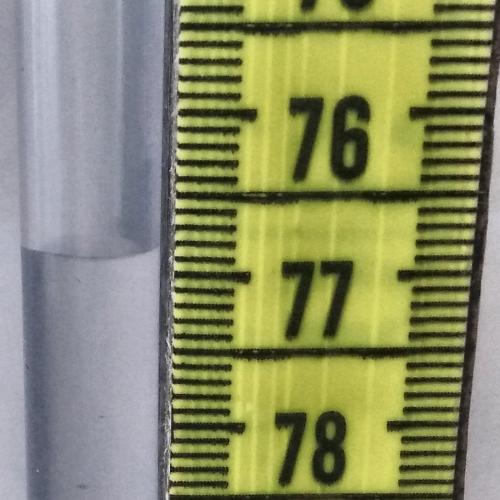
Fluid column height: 76.9 cm